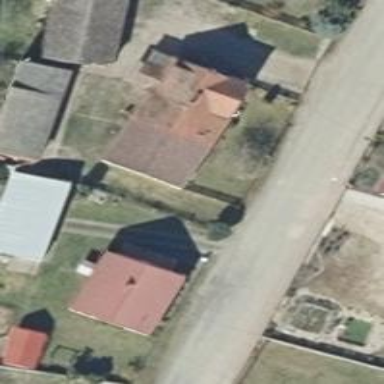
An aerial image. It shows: Residential building.